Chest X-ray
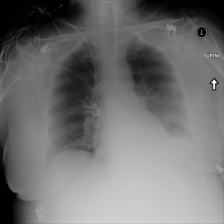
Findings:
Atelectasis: negative
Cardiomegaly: negative
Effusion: negative
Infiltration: negative
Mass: negative
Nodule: negative
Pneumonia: negative
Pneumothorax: negative
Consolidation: negative
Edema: negative
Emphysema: negative
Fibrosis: negative
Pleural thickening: negative
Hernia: negative